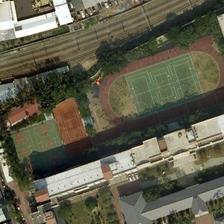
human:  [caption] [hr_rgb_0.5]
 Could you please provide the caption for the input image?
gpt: a playground and two basketball fields semisurrounded by many buildings and plants are next to railways .

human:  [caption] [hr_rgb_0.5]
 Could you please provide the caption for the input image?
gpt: a playground with several basketball fields next to a road is surrounded by some trees and many buildings .

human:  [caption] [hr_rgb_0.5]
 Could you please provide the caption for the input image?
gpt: many buildings and some green trees are around a playground near to a railways .

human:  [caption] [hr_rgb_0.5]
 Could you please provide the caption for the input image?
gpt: it is surprising that this exercise yard is located along the railway, made up of football field, tennis court and basketball courts .

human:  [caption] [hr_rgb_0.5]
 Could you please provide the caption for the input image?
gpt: a playground and two basketball fields semisurrounded by many buildings and plants are next to railways .